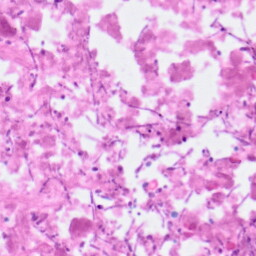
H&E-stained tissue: Pancreatic